Question: i have a stored procedure in SQL Server like this:
'''
DECLARE @EFEKTIF_DATE VARCHAR(15);
SET @EFEKTIF_DATE = (SELECT REPLACE(CONVERT(NVARCHAR,CAST(GETDATE() AS DATE),106),' ','-') EFEKTIF_DATE)
DECLARE @SQL_P1 VARCHAR(MAX) =
'SELECT papf.employee_number ,
papf.original_date_of_hire ,
paaf.effective_start_date ,
paaf.person_id ,
ppt.user_person_type ,
ppt.person_type_id ,
paaf.assignment_id ,
paaf.organization_id ,
papf.last_name ,
papf.sex code_jk ,
papf.marital_status ,
'''+@EFEKTIF_DATE+''' efektif_date ,
CASE
WHEN Upper(Nvl(amdtl.user_status , sttl.user_status)) LIKE ''ACTIVE%'' and ppt.user_person_type<>''Ex-employee'' THEN ''ACTIVE''
ELSE ''RESIGN''
END user_status ,
Decode(paaf.assignment_type , ''E'' , (select meaning from hr_lookups where lookup_type = ''EMP_CAT'' and lookup_code = paaf.employment_category),
''C'', (select meaning from hr_lookups where lookup_type = ''CWK_ASG_CATEGORY'' and lookup_code = paaf.employment_category)) assignment_category ,
(select meaning from hr_lookups where lookup_type = ''EMPLOYEE_CATG''
and lookup_code = paaf.employee_category) employee_category ,
papf.date_of_birth tgl_lahir ,
papf.town_of_birth tempat_lahir ,
(SELECT meaning
FROM fnd_lookup_values
WHERE lookup_type = ''BI_OM_PANGKAT''
AND pgd.segment2 = lookup_code) pangkat ,
(SELECT NAME
FROM per_jobs
WHERE job_id = paaf.job_id) jabatan ,
id_hridcommutil_pk.get_lookup_meaning(''BI_PA_PERSONAL_BRANDING'' ,
(SELECT MAX(pac.segment1)
FROM per_analysis_criteria PAC ,
per_person_analyses PPA
WHERE paaf.person_id = ppa.person_id(+)
AND pac.analysis_criteria_id(+) = ppa.analysis_criteria_id
AND
(SELECT id_flex_num
FROM fnd_id_flex_structures_vl
WHERE id_flex_structure_code = ''BI_PA_PERSONAL_BRANDING'') = ppa.id_flex_num
AND paaf.effective_end_date BETWEEN ppa.date_from AND nvl(ppa.date_to , to_date(''31-DEC-4712'',''DD-MON-YYYY'')))) personal_branding ,
nvl(to_date(pac_v.segment4 , ''RRRR/MM/DD HH24:MI:SS''), papf.original_date_of_hire) tanggal_masuk_bi ,
NULLIF (floor(months_between( LEAST( case when ppt.person_type_id=1130 and pac_v.segment1 is null then term.end_date+1 when to_date(pac_v.segment1,''RRRR/MM/DD HH24:MI:SS'')<nvl(to_date(pac_v.segment4,''RRRR/MM/DD HH24:MI:SS''),papf.original_date_of_hire) then term.end_date+1 else to_date(nvl(pac_v.segment1,''4712/12/31 00:00:00''),''RRRR/MM/DD HH24:MI:SS'') end , '''+@EFEKTIF_DATE+''' ) + 1, nvl(to_date(pac_v.segment4 , ''RRRR/MM/DD HH24:MI:SS''), papf.original_date_of_hire)) / 12)
|| '' Tahun ''
|| round(mod(months_between( LEAST( case when ppt.person_type_id=1130 and pac_v.segment1 is null then term.end_date+1 when to_date(pac_v.segment1,''RRRR/MM/DD HH24:MI:SS'')<nvl(to_date(pac_v.segment4,''RRRR/MM/DD HH24:MI:SS''),papf.original_date_of_hire) then term.end_date+1 else to_date(nvl(pac_v.segment1,''4712/12/31 00:00:00''),''RRRR/MM/DD HH24:MI:SS'') end , '''+@EFEKTIF_DATE+''' ) + 1 , nvl(to_date(pac_v.segment4 , ''RRRR/MM/DD HH24:MI:SS''), papf.original_date_of_hire)) , 12))
|| '' Bulan'' , '' Tahun Bulan'') masa_dinas_bi ,
to_date(pac_v.segment7 , ''RRRR/MM/DD HH24:MI:SS'') tanggal_satker ,
NULLIF (floor(months_between( LEAST( case when ppt.person_type_id=1130 and pac_v.segment1 is null then term.end_date+1 when to_date(pac_v.segment1,''RRRR/MM/DD HH24:MI:SS'')<nvl(to_date(pac_v.segment4,''RRRR/MM/DD HH24:MI:SS''),papf.original_date_of_hire) then term.end_date+1 else to_date(nvl(pac_v.segment1,''4712/12/31 00:00:00''),''RRRR/MM/DD HH24:MI:SS'') end , '''+@EFEKTIF_DATE+''' ) + 1 , to_date(pac_v.segment7 , ''RRRR/MM/DD HH24:MI:SS'')) / 12)
|| '' Tahun ''
|| round(mod(months_between( LEAST( case when ppt.person_type_id=1130 and pac_v.segment1 is null then term.end_date+1 when to_date(pac_v.segment1,''RRRR/MM/DD HH24:MI:SS'')<nvl(to_date(pac_v.segment4,''RRRR/MM/DD HH24:MI:SS''),papf.original_date_of_hire) then term.end_date+1 else to_date(nvl(pac_v.segment1,''4712/12/31 00:00:00''),''RRRR/MM/DD HH24:MI:SS'') end , '''+@EFEKTIF_DATE+''' ) + 1 , to_date(pac_v.segment7 , ''RRRR/MM/DD HH24:MI:SS'')) , 12))
|| '' Bulan'' , '' Tahun Bulan'') masa_dinas_satker ,
to_date(pac_v.segment8 , ''RRRR/MM/DD HH24:MI:SS'') tanggal_jabatan ,
NULLIF (floor(months_between( LEAST( case when ppt.person_type_id=1130 and pac_v.segment1 is null then term.end_date+1 when to_date(pac_v.segment1,''RRRR/MM/DD HH24:MI:SS'')<nvl(to_date(pac_v.segment4,''RRRR/MM/DD HH24:MI:SS''),papf.original_date_of_hire) then term.end_date+1 else to_date(nvl(pac_v.segment1,''4712/12/31 00:00:00''),''RRRR/MM/DD HH24:MI:SS'') end , '''+@EFEKTIF_DATE+''' ) + 1 , to_date(pac_v.segment8 , ''RRRR/MM/DD HH24:MI:SS'')) / 12)
|| '' Tahun ''
|| round(mod(months_between( LEAST( case when ppt.person_type_id=1130 and pac_v.segment1 is null then term.end_date+1 when to_date(pac_v.segment1,''RRRR/MM/DD HH24:MI:SS'')<nvl(to_date(pac_v.segment4,''RRRR/MM/DD HH24:MI:SS''),papf.original_date_of_hire) then term.end_date+1 else to_date(nvl(pac_v.segment1,''4712/12/31 00:00:00''),''RRRR/MM/DD HH24:MI:SS'') end , '''+@EFEKTIF_DATE+''' ) + 1 , to_date(pac_v.segment8 , ''RRRR/MM/DD HH24:MI:SS'')) , 12))
|| '' Bulan'' , '' Tahun Bulan'') masa_dinas_jabatan ,
to_date(pac_v.segment6 , ''RRRR/MM/DD HH24:MI:SS'') tanggal_pangkat ,
NULLIF (floor(months_between( LEAST( case when ppt.person_type_id=1130 and pac_v.segment1 is null then term.end_date+1 when to_date(pac_v.segment1,''RRRR/MM/DD HH24:MI:SS'')<nvl(to_date(pac_v.segment4,''RRRR/MM/DD HH24:MI:SS''),papf.original_date_of_hire) then term.end_date+1 else to_date(nvl(pac_v.segment1,''4712/12/31 00:00:00''),''RRRR/MM/DD HH24:MI:SS'') end , '''+@EFEKTIF_DATE+''' ) + 1 , to_date(pac_v.segment6 , ''RRRR/MM/DD HH24:MI:SS'')) / 12)
|| '' Tahun ''
|| round(mod(months_between( LEAST( case when ppt.person_type_id=1130 and pac_v.segment1 is null then term.end_date+1 when to_date(pac_v.segment1,''RRRR/MM/DD HH24:MI:SS'')<nvl(to_date(pac_v.segment4,''RRRR/MM/DD HH24:MI:SS''),papf.original_date_of_hire) then term.end_date+1 else to_date(nvl(pac_v.segment1,''4712/12/31 00:00:00''),''RRRR/MM/DD HH24:MI:SS'') end , '''+@EFEKTIF_DATE+''' ) + 1 , to_date(pac_v.segment6 , ''RRRR/MM/DD HH24:MI:SS'')) , 12))
|| '' Bulan'' , '' Tahun Bulan'') masa_dinas_pangkat ,
nvl(floor(months_between(to_date(pac_v.segment1, ''RRRR/MM/DD HH24:MI:SS'') + 1 , LEAST( case when ppt.person_type_id = 1130 and pac_v.segment1 is null then term.end_date+1 else to_date(pac_v.segment1, ''RRRR/MM/DD HH24:MI:SS'') end , '''+@EFEKTIF_DATE+''' ) ) / 12) , 0)
|| '' Tahun ''
|| nvl(round(mod(months_between(to_date(pac_v.segment1, ''RRRR/MM/DD HH24:MI:SS'') + 1 , LEAST( case when ppt.person_type_id = 1130 and pac_v.segment1 is null then term.end_date+1 else to_date(pac_v.segment1, ''RRRR/MM/DD HH24:MI:SS'') end , '''+@EFEKTIF_DATE+''' ) ) , 12)) , 0)
|| '' Bulan'' sisa_masa_dinas ,
to_date(pac_v.segment3 , ''RRRR/MM/DD HH24:MI:SS'') tanggal_mpp ,'
DECLARE @SQL_P2 VARCHAR(MAX)=
'
(SELECT meaning
FROM fnd_lookup_values
WHERE lookup_code = papf.attribute4
AND lookup_type = ''BI_PA_JALUR_REKRUTMEN'') jalur_rekrutmen ,
haou.attribute2 rubrik ,
id_hridcommutil_pk.get_organization_name(haou.attribute8) satker ,
id_hridcommutil_pk.get_organization_name(haou.attribute9) grup ,
id_hridcommutil_pk.get_organization_name(haou.attribute10) divisi ,
id_hridcommutil_pk.get_organization_name(haou.attribute11) tim ,
id_hridcommutil_pk.get_organization_name(haou.attribute12) unit ,
(SELECT location_code
FROM hr_locations
WHERE location_id = paaf.location_id) lokasi ,
CASE
WHEN papf.sex = ''F'' THEN ''Perempuan''
WHEN papf.sex = ''M'' THEN ''Laki-laki''
ELSE '' ''
END jenis_kelamin ,
(SELECT hl.meaning
FROM hr_lookups hl
WHERE papf.per_information2 = hl.lookup_code
AND hl.enabled_flag = ''Y''
AND hl.lookup_type = ''HR_ID_RELIGION''
AND rownum = 1) agama ,
hl2.meaning status_pernikahan ,
(SELECT pac.segment3
FROM per_analysis_criteria pac ,
per_person_analyses ppa
WHERE paaf.person_id = ppa.person_id(+)
AND pac.analysis_criteria_id(+) = ppa.analysis_criteria_id
AND(SELECT id_flex_num
FROM fnd_id_flex_structures_vl
WHERE id_flex_structure_code = ''ID_EE_NPWP_TAX_DETAILS'') = ppa.id_flex_num
AND paaf.effective_end_date BETWEEN ppa.date_from AND nvl(ppa.date_to , to_date(''31-DEC-4712'' , ''DD-MON-YYYY''))) tax_material_status ,
(SELECT hl3.meaning
FROM hr_lookups hl3
WHERE papf.per_information3 = hl3.lookup_code
AND hl3.enabled_flag = ''Y''
AND hl3.lookup_type = ''HR_ID_ETHNIC_ORIGIN''
AND rownum = 1) suku_bangsa ,
(SELECT meaning
FROM fnd_lookup_values
WHERE lookup_type = ''BI_OM_KOTA''
AND attribute6 = ''Y''
AND papf.attribute3 = lookup_code
AND rownum = 1) homebase ,
(SELECT meaning
FROM fnd_lookup_values
WHERE lookup_type = ''BI_OM_PROVINSI''
AND attribute1 = ''ID''
AND papf.per_information10 = lookup_code) putra_daerah ,
papf.email_address email_kantor ,
case when ppt.person_type_id = 1130 and pac_v.segment1 is null then term.end_date+1
when to_date(pac_v.segment1 , ''RRRR/MM/DD HH24:MI:SS'') < nvl(to_date(pac_v.segment4 , ''RRRR/MM/DD HH24:MI:SS''), papf.original_date_of_hire) then term.end_date+1
else to_date(pac_v.segment1 , ''RRRR/MM/DD HH24:MI:SS'') end tanggal_pensiun ,
case when ppt.person_type_id = 1130 then term.end_date+1 else null end tanggal_berhenti ,
pqt.NAME jenjangpendidikan ,
round(nk_rata.performance_rating , 2) nk_rata_rata ,
nk_.nk5 nk_4_thn ,
nk_.nk4 nk_3_thn ,
nk_.nk3 nk_2_thn ,
nk_.nk2 nk_1_thn ,
nk_.nk1 nk_terakhir ,
nk_data.NK NK_ALL,
CASE
WHEN sanksi.cek = ''Y'' THEN ''YES''
ELSE ''NO''
END sanksi ,
CASE
WHEN(SELECT meaning
FROM fnd_lookup_values
WHERE lookup_code = paaf.ass_attribute2
AND lookup_type = ''BI_PA_JENIS_PERUBAHAN'') = ''Promosi Penghargaan'' THEN ''YES''
ELSE ''NO''
END promosi ,
CASE
WHEN(SELECT pac.segment2
FROM per_analysis_criteria pac ,
per_person_analyses ppa
WHERE paaf.person_id = ppa.person_id(+)
AND pac.analysis_criteria_id(+) = ppa.analysis_criteria_id
AND(SELECT id_flex_num
FROM fnd_id_flex_structures_vl
WHERE id_flex_structure_code = ''BI_PA_IKATAN_DINAS'') = ppa.id_flex_num
AND paaf.effective_end_date BETWEEN ppa.date_from AND nvl(ppa.date_to , to_date(''31-DEC-4712'' , ''DD-MON-YYYY''))
AND rownum = 1) IS NOT NULL THEN ''YES''
ELSE ''NO''
END status_ikatan_dinas ,
CASE
WHEN(SELECT ''Y''
FROM per_person_analyses pac ,
fnd_id_flex_structures_vl f
WHERE pac.id_flex_num = f.id_flex_num
AND pac.person_id = papf.person_id
AND f.id_flex_structure_code = ''BI_PA_MPP''
AND '''+@EFEKTIF_DATE+''' BETWEEN pac.date_from AND nvl(pac.date_to , ''31-DEC-4712'')
AND rownum = 1) IS NOT NULL THEN ''YES''
ELSE ''NO''
END mengajukan_mpp ,
(SELECT count (distinct CONTACT_PERSON_ID)
FROM PER_CONTACT_RELATIONSHIPS pcr, HR_LOOKUPS hl
WHERE pcr.person_id = paaf.person_id
AND hl.LOOKUP_TYPE = ''CONTACT''
AND hl.lookup_code LIKE ''BI_A%''
AND hl.lookup_code NOT IN (''BI_A'', ''BI_AM'')
AND hl.lookup_code = pcr.contact_type ) jumlah_anak ,
(SELECT COUNT (*)
FROM PER_CONTACT_RELATIONSHIPS pcr, HR_LOOKUPS hl
WHERE pcr.person_id = paaf.person_id
AND hl.LOOKUP_TYPE = ''CONTACT''
AND hl.lookup_code LIKE ''BI_A%''
AND hl.lookup_code NOT IN (''BI_A'', ''BI_AM'')
AND hl.lookup_code = pcr.contact_type
AND pcr.dependent_flag = ''Y''
AND '''+@EFEKTIF_DATE+''' BETWEEN TRUNC (date_start)
AND NVL (TRUNC (date_end), ''31-DEC-4712'') ) jumlah_anak_ditanggung
FROM per_people_f papf ,
per_person_types ppt ,
(SELECT *
FROM (SELECT paaf.* ,
final_process_date ,
CASE
WHEN pps.final_process_date = paaf.effective_end_date
AND NVL((SELECT DISTINCT ''Y'' FROM PER_PERIODS_OF_SERVICE PPOS WHERE PERSON_ID = paaf.person_id AND DATE_START > paaf.effective_end_date), ''N'') = ''N'' THEN to_date(''31-DEC-4712'' , ''DD-MON-YYYY'')
ELSE paaf.effective_end_date
END effective_end_date1
FROM per_assignments_f paaf ,
per_periods_of_service pps
WHERE pps.period_of_service_id = paaf.period_of_service_id
AND paaf.person_id = pps.person_id) a
WHERE '''+@EFEKTIF_DATE+''' BETWEEN a.effective_start_date AND a.effective_end_date1) paaf ,
per_grades pg ,
per_grade_definitions pgd ,
hr_organization_units haou ,
hr_lookups hl2 ,
per_assignment_status_types st ,
per_assignment_status_types_tl sttl ,
per_ass_status_type_amends amd ,
per_ass_status_type_amends_tl amdtl ,
(SELECT *
FROM (SELECT ppa.person_id ,
ppa.creation_date ppa_creation_date ,
pac.*
FROM per_person_analyses ppa ,
per_analysis_criteria pac , -- fixing
(SELECT ppa1.person_id, ppa1.date_from, max(ppa1.creation_date) creation_date
FROM per_person_analyses ppa1
INNER JOIN fnd_id_flex_structures_vl f on ppa1.id_flex_num = f.id_flex_num AND f.id_flex_structure_code = ''BI_PA_TANGGAL_KEPEGAWAIAN''
LEFT JOIN (select person_id, date_from from per_person_analyses p INNER JOIN fnd_id_flex_structures_vl g on p.id_flex_num = g.id_flex_num AND g.id_flex_structure_code = ''BI_PA_TANGGAL_KEPEGAWAIAN'') ppa2
on ppa2.person_id = ppa1.person_id and ppa2.date_from > ppa1.date_from
where ppa1.date_from <= '''+@EFEKTIF_DATE+''' and ppa2.person_id is null
GROUP BY ppa1.person_id, ppa1.date_from ) ppa_v
WHERE 1 = 1
AND pac.analysis_criteria_id = ppa.analysis_criteria_id
AND pac.id_flex_num = ppa.id_flex_num
AND pac.enabled_flag = ''Y''
AND (SELECT id_flex_num
FROM fnd_id_flex_structures_vl
WHERE id_flex_structure_code = ''BI_PA_TANGGAL_KEPEGAWAIAN'') = ppa.id_flex_num
AND ppa.person_id = ppa_v.person_id
AND ppa.date_from = ppa_v.date_from
AND ppa.creation_date = ppa_v.creation_date)) pac_v ,'
DECLARE @SQL_P3 VARCHAR(MAX) =
'
(SELECT max(attribute1) attribute1 ,
person_id
FROM (SELECT to_number(qut.attribute1) attribute1 ,
decode(qua.person_id , NULL , esa.person_id , qua.person_id) person_id
FROM per_qualifications qua ,
per_establishment_attendances esa ,
per_establishments est ,
hr.per_qualification_types qut
WHERE qua.attendance_id = esa.attendance_id(+)
AND esa.establishment_id = est.establishment_id(+)
AND qut.qualification_type_id = qua.qualification_type_id)
GROUP BY person_id) pend ,
hr.per_qualification_types pqt ,
(SELECT ''Y'' cek ,
person_id
FROM (SELECT ppa.person_id ,
ppa.creation_date ppa_creation_date ,
pac.*
FROM per_person_analyses ppa ,
per_analysis_criteria pac , -- fixing
(SELECT ppa1.person_id, ppa1.date_from, max(ppa1.creation_date) creation_date
FROM per_person_analyses ppa1
INNER JOIN fnd_id_flex_structures_vl f on ppa1.id_flex_num = f.id_flex_num AND f.id_flex_structure_code = ''BI_PA_SANKSI''
LEFT JOIN (select person_id, date_from from per_person_analyses p INNER JOIN fnd_id_flex_structures_vl g on p.id_flex_num = g.id_flex_num AND g.id_flex_structure_code = ''BI_PA_SANKSI'') ppa2
on ppa2.person_id = ppa1.person_id and ppa2.date_from > ppa1.date_from
where '''+@EFEKTIF_DATE+''' BETWEEN ppa1.date_from AND nvl(ppa1.date_to , ''31-DEC-4712'') and ppa2.person_id is null
GROUP BY ppa1.person_id, ppa1.date_from ) ppa_v
WHERE 1 = 1
AND pac.analysis_criteria_id = ppa.analysis_criteria_id
AND pac.id_flex_num = ppa.id_flex_num
AND pac.enabled_flag = ''Y''
AND(SELECT id_flex_num
FROM fnd_id_flex_structures_vl
WHERE id_flex_structure_code = ''BI_PA_SANKSI'') = ppa.id_flex_num
AND ppa.person_id = ppa_v.person_id
AND ppa.date_from = ppa_v.date_from
AND ppa.creation_date = ppa_v.creation_date)) sanksi ,
(SELECT *
FROM (SELECT person_id ,
performance_rating ,
row_num
FROM (SELECT rownum row_num , yr
FROM (SELECT to_char(dt , ''yyyy'') yr
FROM (SELECT to_date(''31-DEC-''
||
(SELECT max(thn)
FROM apps.xxcust_nk_v) , ''DD-MON-YYYY'') - level dt
FROM dual connect BY level <= to_date(''31-DEC-''
|| substr(to_char(trunc(sysdate) , ''MON-RRRR'') , 5 , 4) , ''DD-MON-YYYY'') - to_date(''01-JAN-''
||(substr(to_char(trunc(sysdate) , ''MON-RRRR'') , 5 , 4) - 4) , ''DD-MON-YYYY''))
GROUP BY to_char(dt , ''yyyy'')
ORDER BY to_char(dt , ''yyyy'') DESC)) tahun ,
apps.xxcust_nk_v nk
WHERE tahun.yr = nk.thn(+)) PIVOT(max(performance_rating) FOR row_num IN(1 nk1 ,
2 nk2 ,
3 nk3 ,
4 nk4 ,
5 nk5))) nk_ ,
(SELECT person_id, LISTAGG(thn || '':'' || performance_rating, '';'') within group (order by thn desc) NK
FROM apps.xxcust_nk_v
GROUP by person_id) nk_data,
(SELECT person_id ,avg(performance_rating) performance_rating
FROM (SELECT rownum row_num,yr
FROM (SELECT to_char(dt , ''yyyy'') yr
FROM (SELECT to_date(''31-DEC-''
||
(SELECT max(thn)
FROM apps.xxcust_nk_v) , ''DD-MON-YYYY'') - level dt
FROM dual connect BY level <= to_date(''31-DEC-''
|| substr( to_char(trunc(sysdate) , ''MON-RRRR'') , 5 , 4) , ''DD-MON-YYYY'') - to_date(''01-JAN-''
||(substr(to_char(trunc(sysdate) , ''MON-RRRR'') , 5 , 4) - 4) , ''DD-MON-YYYY''))
GROUP BY to_char(dt , ''yyyy'')
ORDER BY to_char(dt , ''yyyy'') DESC)) tahun ,
apps.xxcust_nk_v nk
WHERE tahun.yr = nk.thn(+)
GROUP BY person_id) nk_rata ,
(select person_id, max(effective_end_date) end_date from per_people_f
where current_emp_or_apl_flag=''Y''
group by person_id) term
WHERE 100=100
AND papf.person_id = paaf.person_id
AND paaf.grade_id = pg.grade_id(+)
AND pg.grade_definition_id = pgd.grade_definition_id(+)
AND term.person_id = papf.person_id
AND '''+@EFEKTIF_DATE+''' BETWEEN papf.effective_start_date AND nvl(papf.effective_end_date , to_date(''31-DEC-4712'' , ''DD-MON-YYYY''))
AND paaf.organization_id = haou.organization_id
AND papf.marital_status = hl2.lookup_code(+)
AND hl2.enabled_flag(+) = ''Y''
AND hl2.lookup_type(+) = ''MAR_STATUS''
AND paaf.primary_flag = ''Y''
AND ppt.person_type_id = papf.person_type_id
AND paaf.assignment_status_type_id = st.assignment_status_type_id
AND paaf.assignment_status_type_id = amd.assignment_status_type_id(+)
AND paaf.business_group_id + 0 = amd.business_group_id(+) + 0
AND st.assignment_status_type_id = sttl.assignment_status_type_id
AND sttl.language = userenv(''LANG'')
AND amd.ass_status_type_amend_id = amdtl.ass_status_type_amend_id(+)
AND decode(amdtl.ass_status_type_amend_id , NULL , ''1'' , amdtl.language) = decode(amdtl.ass_status_type_amend_id , NULL , ''1'' , userenv(''LANG''))
AND papf.person_id = pac_v.person_id(+)
AND papf.person_id = pend.person_id(+)
AND papf.person_id = sanksi.person_id(+)
AND pqt.attribute1(+) = pend.attribute1
AND nk_.person_id(+) = papf.person_id
AND nk_rata.person_id(+) = papf.person_id
AND nk_data.person_id(+) = papf.person_id
AND papf.employee_number IS NOT NULL
AND nvl(floor (months_between( '''+@EFEKTIF_DATE+''' , to_date(pac_v.segment4 , ''RRRR/MM/DD HH24:MI:SS'')) / 12) , 0) = nvl(NULL , nvl(floor(months_between( '''+@EFEKTIF_DATE+''' , to_date(pac_v.segment4 , ''RRRR/MM/DD HH24:MI:SS'')) / 12) , 0))
AND nvl(floor (months_between( '''+@EFEKTIF_DATE+''' , to_date(pac_v.segment8 , ''RRRR/MM/DD HH24:MI:SS'')) / 12) , 0) = nvl(NULL , nvl(floor(months_between( '''+@EFEKTIF_DATE+''' , to_date(pac_v.segment8 , ''RRRR/MM/DD HH24:MI:SS'')) / 12) , 0))
AND nvl(floor (months_between( '''+@EFEKTIF_DATE+''' , to_date(pac_v.segment7 , ''RRRR/MM/DD HH24:MI:SS'')) / 12) , 0) = nvl(NULL , nvl(floor(months_between( '''+@EFEKTIF_DATE+''' , to_date(pac_v.segment7 , ''RRRR/MM/DD HH24:MI:SS'')) / 12) , 0))
AND nvl(floor (months_between( '''+@EFEKTIF_DATE+''' , to_date(pac_v.segment6 , ''RRRR/MM/DD HH24:MI:SS'')) / 12) , 0) = nvl(NULL , nvl(floor(months_between( '''+@EFEKTIF_DATE+''' , to_date(pac_v.segment6 , ''RRRR/MM/DD HH24:MI:SS'')) / 12) , 0))
AND nvl(pqt.NAME , 1) = nvl(NULL , nvl(pqt.NAME , 1))
ORDER BY papf.employee_number ,
papf.last_name'
'''
this stored procedure supposed to returning data from linked server to oracle.
when i execute the variable using EXEC(@SQL_P1+@SQL_P2+@SQL_P3) AT ERP and running the Stored Procedure,it doesn't returning data in rows.
capture

but when i use SELECT @SQL_P1+@SQL_P2+@SQL_P3 then running the procedure,it returning the query that can be run in SQL ORACLE DEVELOPER.
so what is wrong with it?
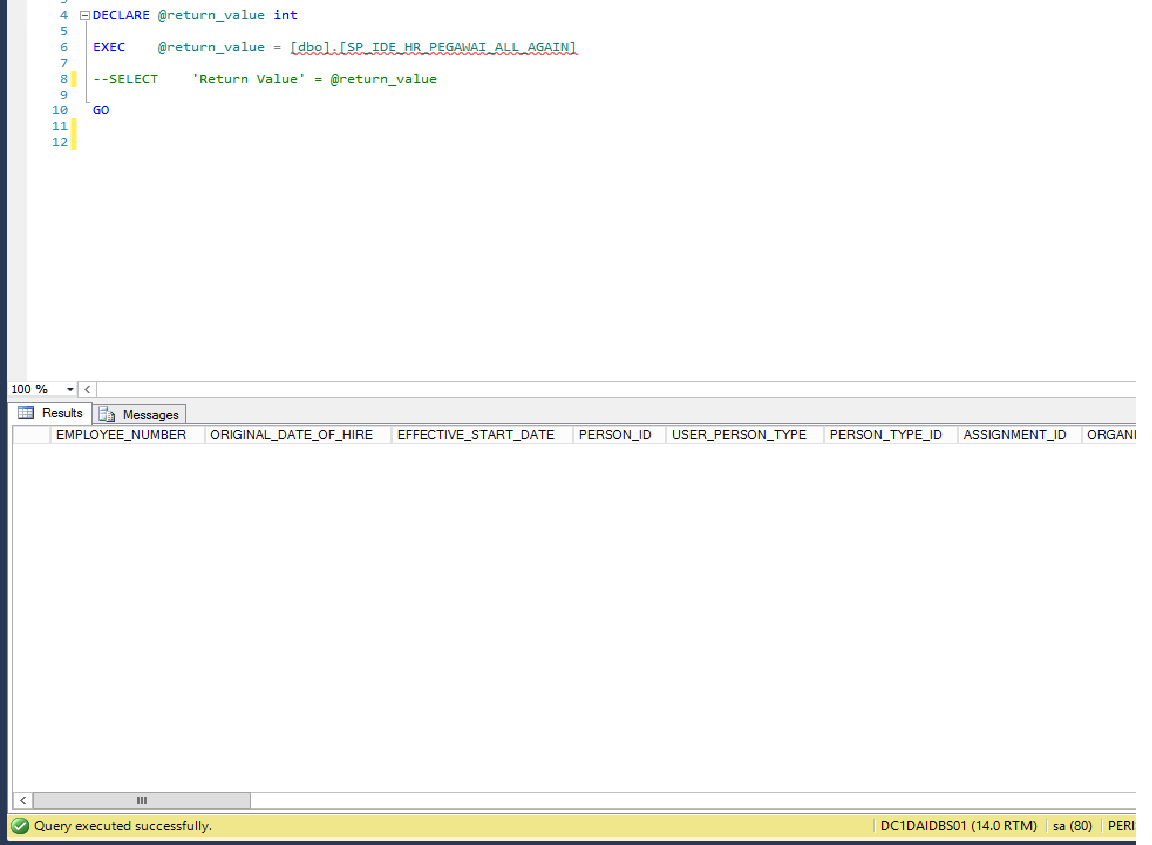
Answer: it's solved,i change some parameters with sysdate in the query.
but at some point it only receiving date as a parameters.
idk,as long as it works :)
cheers..
thank you